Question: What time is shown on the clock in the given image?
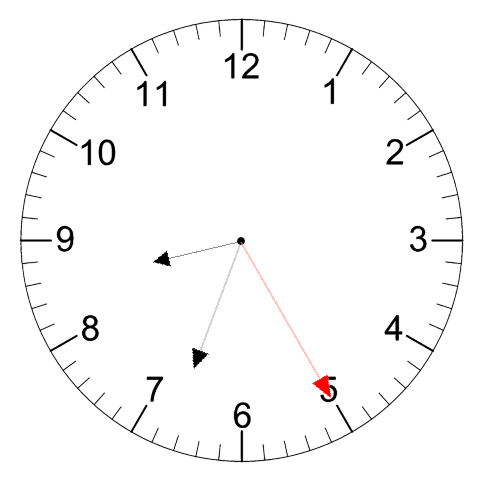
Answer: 08:33:25